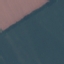
Land use / land cover class: AnnualCrop